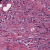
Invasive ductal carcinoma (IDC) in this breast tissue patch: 1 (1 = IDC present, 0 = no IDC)